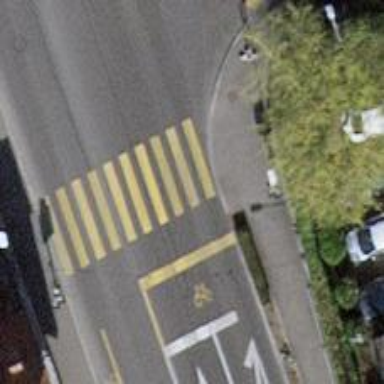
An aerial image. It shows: Crossing with traffic signals. It is zebra crossing.